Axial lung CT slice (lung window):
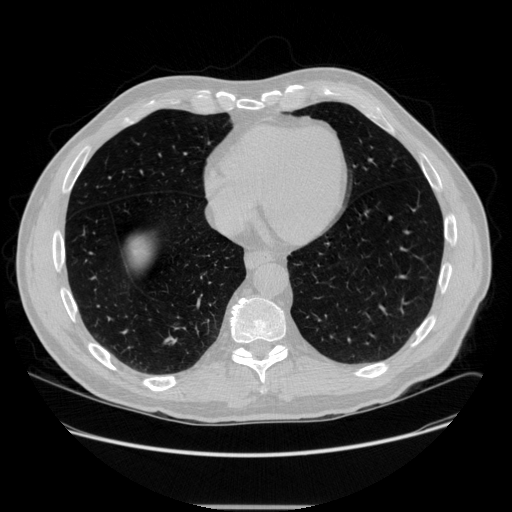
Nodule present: no